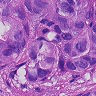
Metastatic tissue present: yes